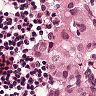
Metastatic tissue present: yes